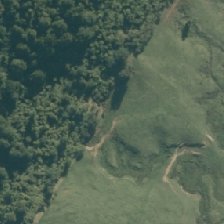
Land cover: high_producing_grassland